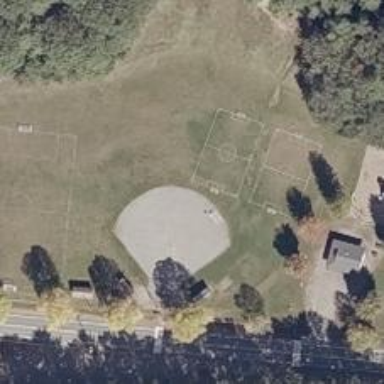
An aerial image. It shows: Park with multiple sports facilities.